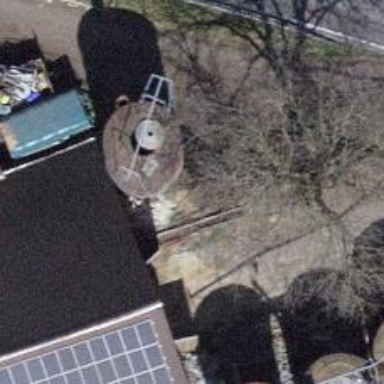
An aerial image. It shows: Silo.